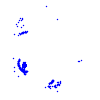
Particle: electron